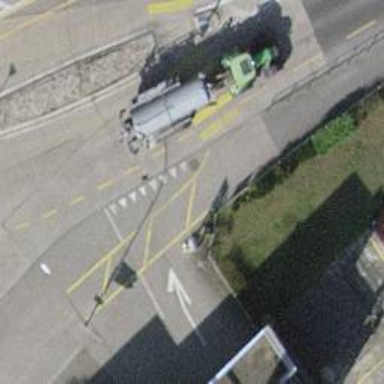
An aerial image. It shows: Kerb serving as barrier.